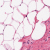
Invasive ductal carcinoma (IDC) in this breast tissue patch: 0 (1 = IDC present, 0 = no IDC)